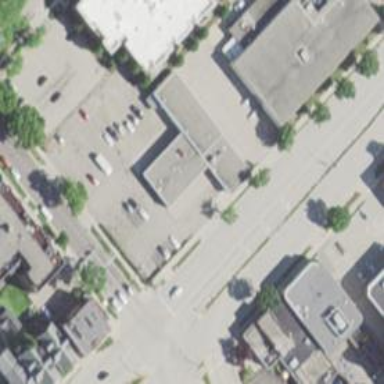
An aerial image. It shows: Building housing car repair shop.